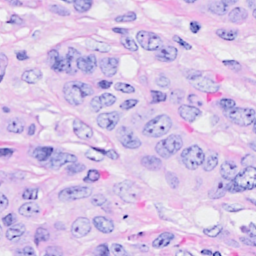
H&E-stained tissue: Breast